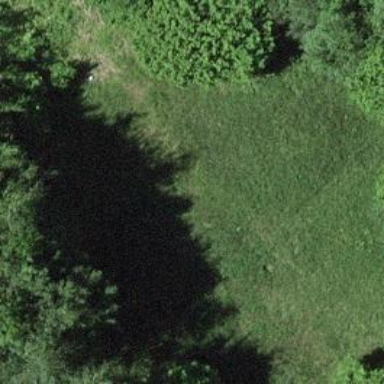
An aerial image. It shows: Beautiful meadow.